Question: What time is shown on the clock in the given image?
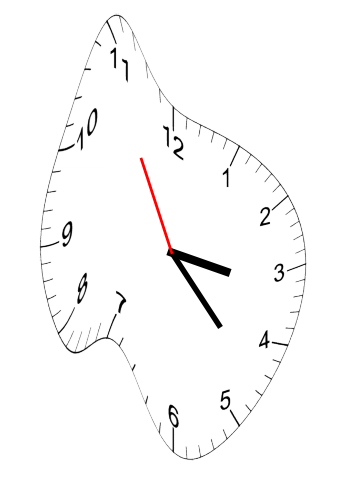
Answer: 03:22:55